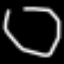
Label: octagon